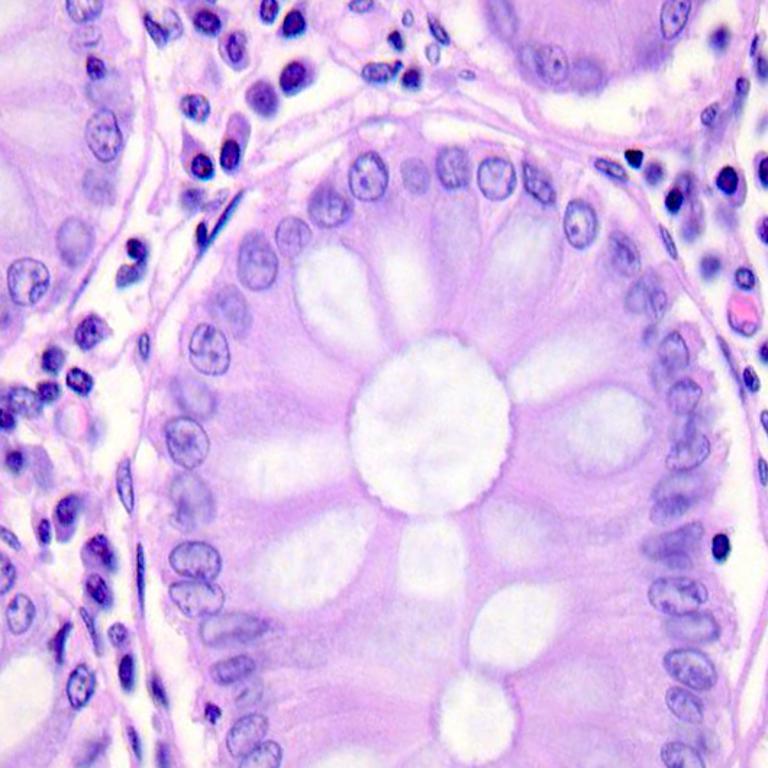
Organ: colon
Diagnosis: benign